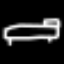
Label: bed